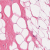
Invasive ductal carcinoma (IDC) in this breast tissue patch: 0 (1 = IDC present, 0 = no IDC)